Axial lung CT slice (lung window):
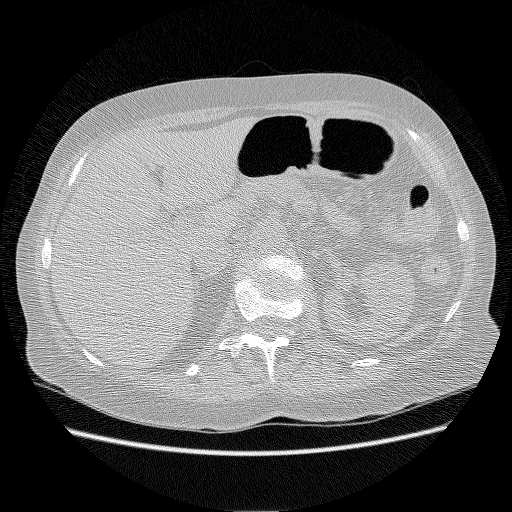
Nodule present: no